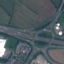
Land use / land cover: Highway